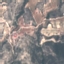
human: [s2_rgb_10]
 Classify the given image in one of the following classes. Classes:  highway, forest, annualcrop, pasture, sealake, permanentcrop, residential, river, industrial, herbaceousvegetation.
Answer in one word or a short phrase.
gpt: HerbaceousVegetation